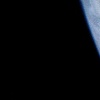
Label: space